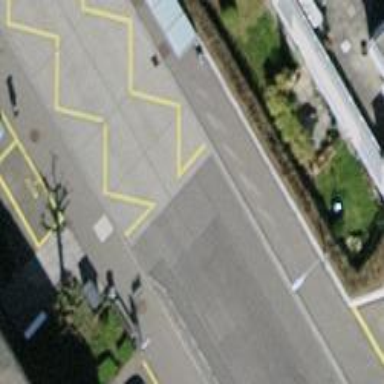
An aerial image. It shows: Public transport stop position.